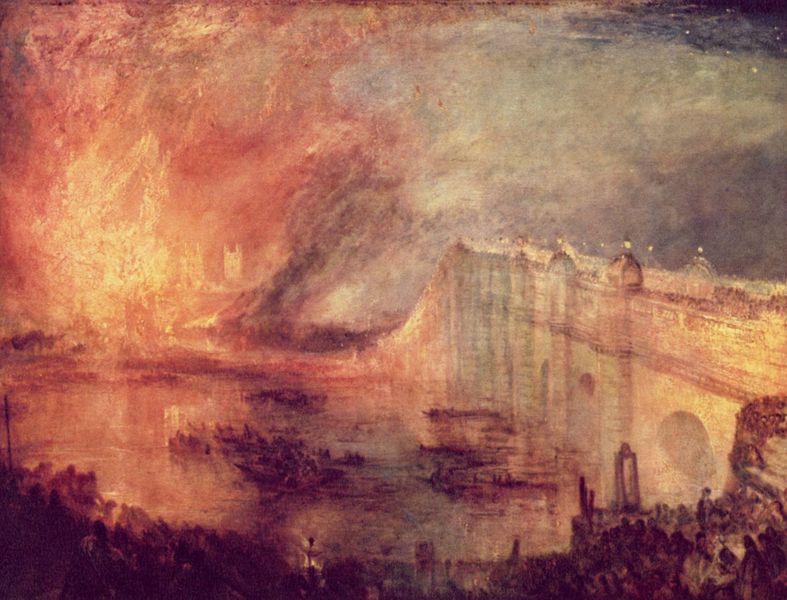
Titel: Der Brand des Houses of Parliament
Künstler: William Turner
Standort: Philadelphia (Pennsylvania)
Institution: Philadelphia Museum of Art
Schlagwörter: berg, blau, dunkel, feuer, gemälde, himmel, mann, meer, wasser, wolken, fluss, gelb, grün, landschaft, menschen, ocker, see, stadt, ufer, braun, fenster, grau, lampen, laterne, licht, lichter, nacht, orange, pfeiler, schwarz, weiss, gebäude, haus, rot, schloss, weg, beige, leute, malerei, menge, alt, architektur, stein, tod, öl, häuser, natur, spiegelung, brücke, brüstung, gewässer, qualm, rauch, england, wald, boot, boote, turm, schiff, schiffe, bogen, zuschauer, mauer, dunst, nebel, violett, romantik, brand, katastrophe, krieg, turner, zerstörung, arches, blue, people, red, white, black, painting, wall, yellow, rudern, widerschein, leuchten, zinnen, bögen, ruine, flamme, burg, türmchen, türme, steinbrücke, brennen, explosion, flammen, glut, lodern, vulkan, sterne, gefahr, menschenmasse, panik, leinwand, menschenmenge, schaulustige, bedrohung, smoke, cloud, clouds, man, sky, stone, tree, building, lake, landscape, water, sun, tower, river, london, bote, impressionism, dog, boats, disaster, rettung, wind, grell, bridge, town, person, feuersbrunst, bauwerk, city, lights, brückenpfeiler, cat, prag, himml, brunst, funken, william, horse, fire, massen, menschenmassen, colour, statd, william turner, changieren, flames, themse, einbruch, brückenkopf, feuerbrunst, flame, lume, feuersturm, chaos, image, archs, stadtbrand, wasser boote, catastrophe, flammenmeer, flsus, thamse, no, warm, cool, schadensfeuer, tfeuer, jmw, sparks, smolder